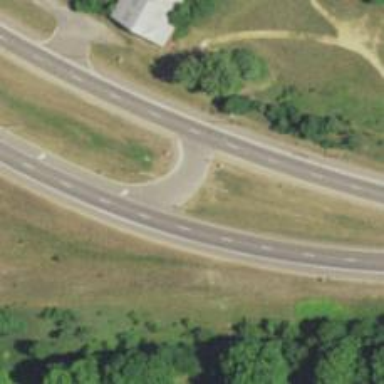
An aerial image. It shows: Secondary link road.